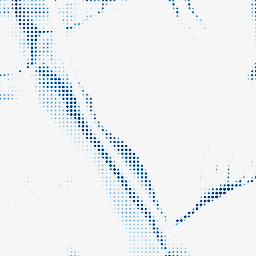
Category: morphological
Decomposition family: morphological_ellipse
Decomposition parameters: operation: closing
width: 5
height: 50
Upsampling method: sinc_blackman
Upsampling parameters: scale: 8
kernel_size: 4
Upsampling scale: 8